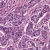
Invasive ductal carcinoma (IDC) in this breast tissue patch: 1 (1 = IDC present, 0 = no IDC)